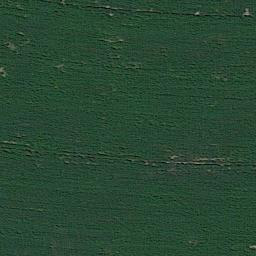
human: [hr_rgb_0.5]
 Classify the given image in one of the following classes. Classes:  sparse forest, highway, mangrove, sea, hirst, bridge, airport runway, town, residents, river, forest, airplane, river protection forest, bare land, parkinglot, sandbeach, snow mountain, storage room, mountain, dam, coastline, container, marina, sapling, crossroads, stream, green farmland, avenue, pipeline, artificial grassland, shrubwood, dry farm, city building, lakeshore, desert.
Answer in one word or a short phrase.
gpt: artificial grassland